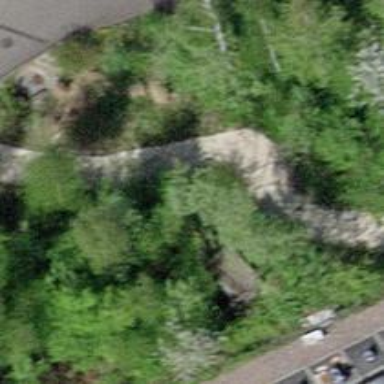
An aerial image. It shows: Road with steps.